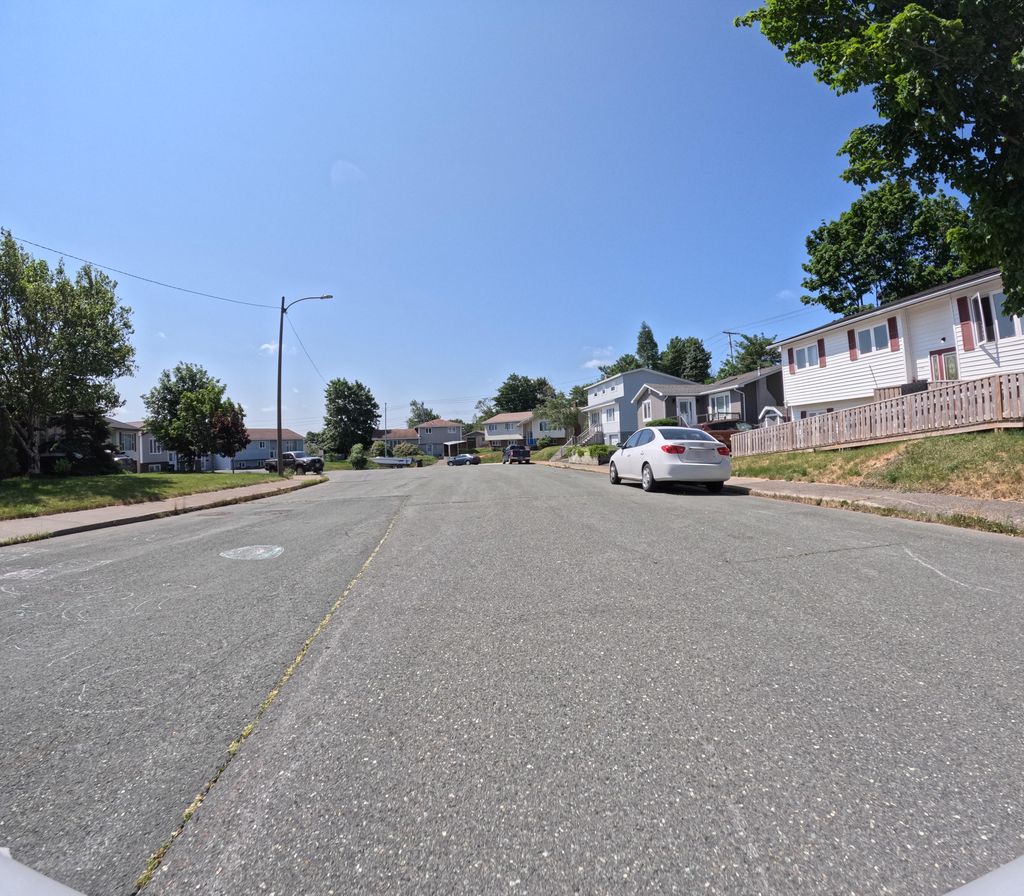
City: st_johns